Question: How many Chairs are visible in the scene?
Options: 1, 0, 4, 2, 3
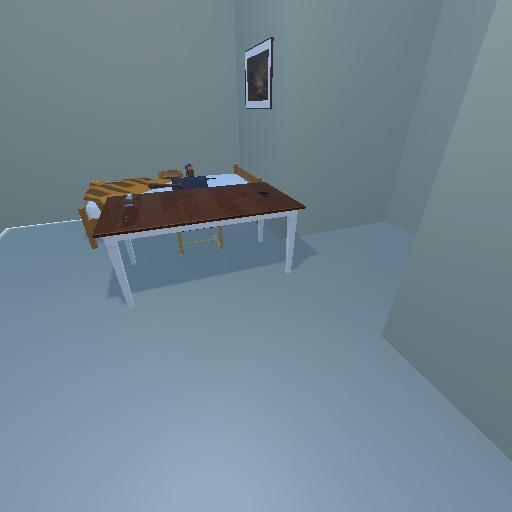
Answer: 1